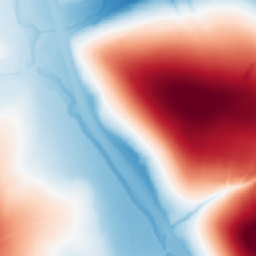
Category: trend_removal
Decomposition family: polynomial_high
Decomposition parameters: degree: 4
Upsampling method: nearest
Upsampling parameters: scale: 8
Upsampling scale: 8